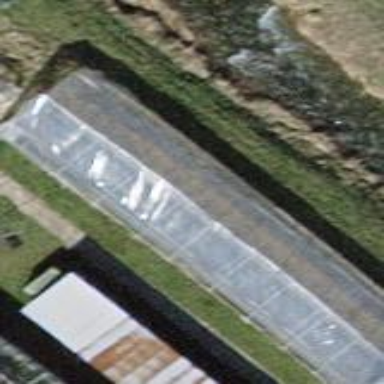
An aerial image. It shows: Greenhouse.